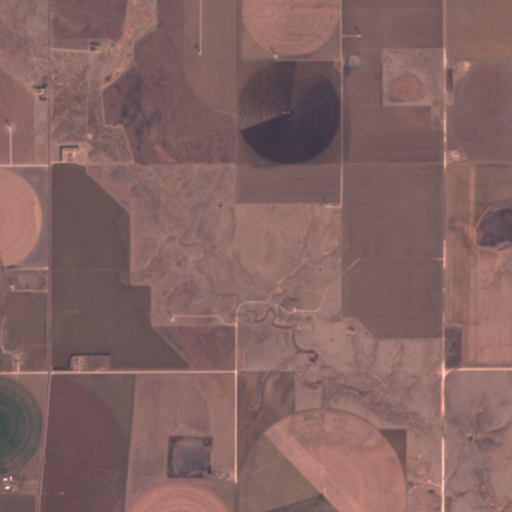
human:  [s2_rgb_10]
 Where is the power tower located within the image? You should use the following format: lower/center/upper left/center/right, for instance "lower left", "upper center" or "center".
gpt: The power tower is located in the lower of the image.
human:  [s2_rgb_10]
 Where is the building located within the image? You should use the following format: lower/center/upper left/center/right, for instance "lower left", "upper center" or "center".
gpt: There is no building in the image.